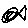
Label: fish